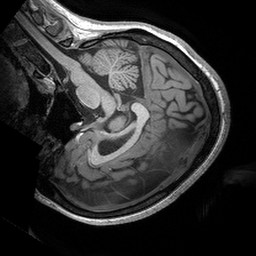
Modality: T1w
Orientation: sagittal
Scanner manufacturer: siemens
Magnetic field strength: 3 T
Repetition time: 2.53 s
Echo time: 0.00288 s